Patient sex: M
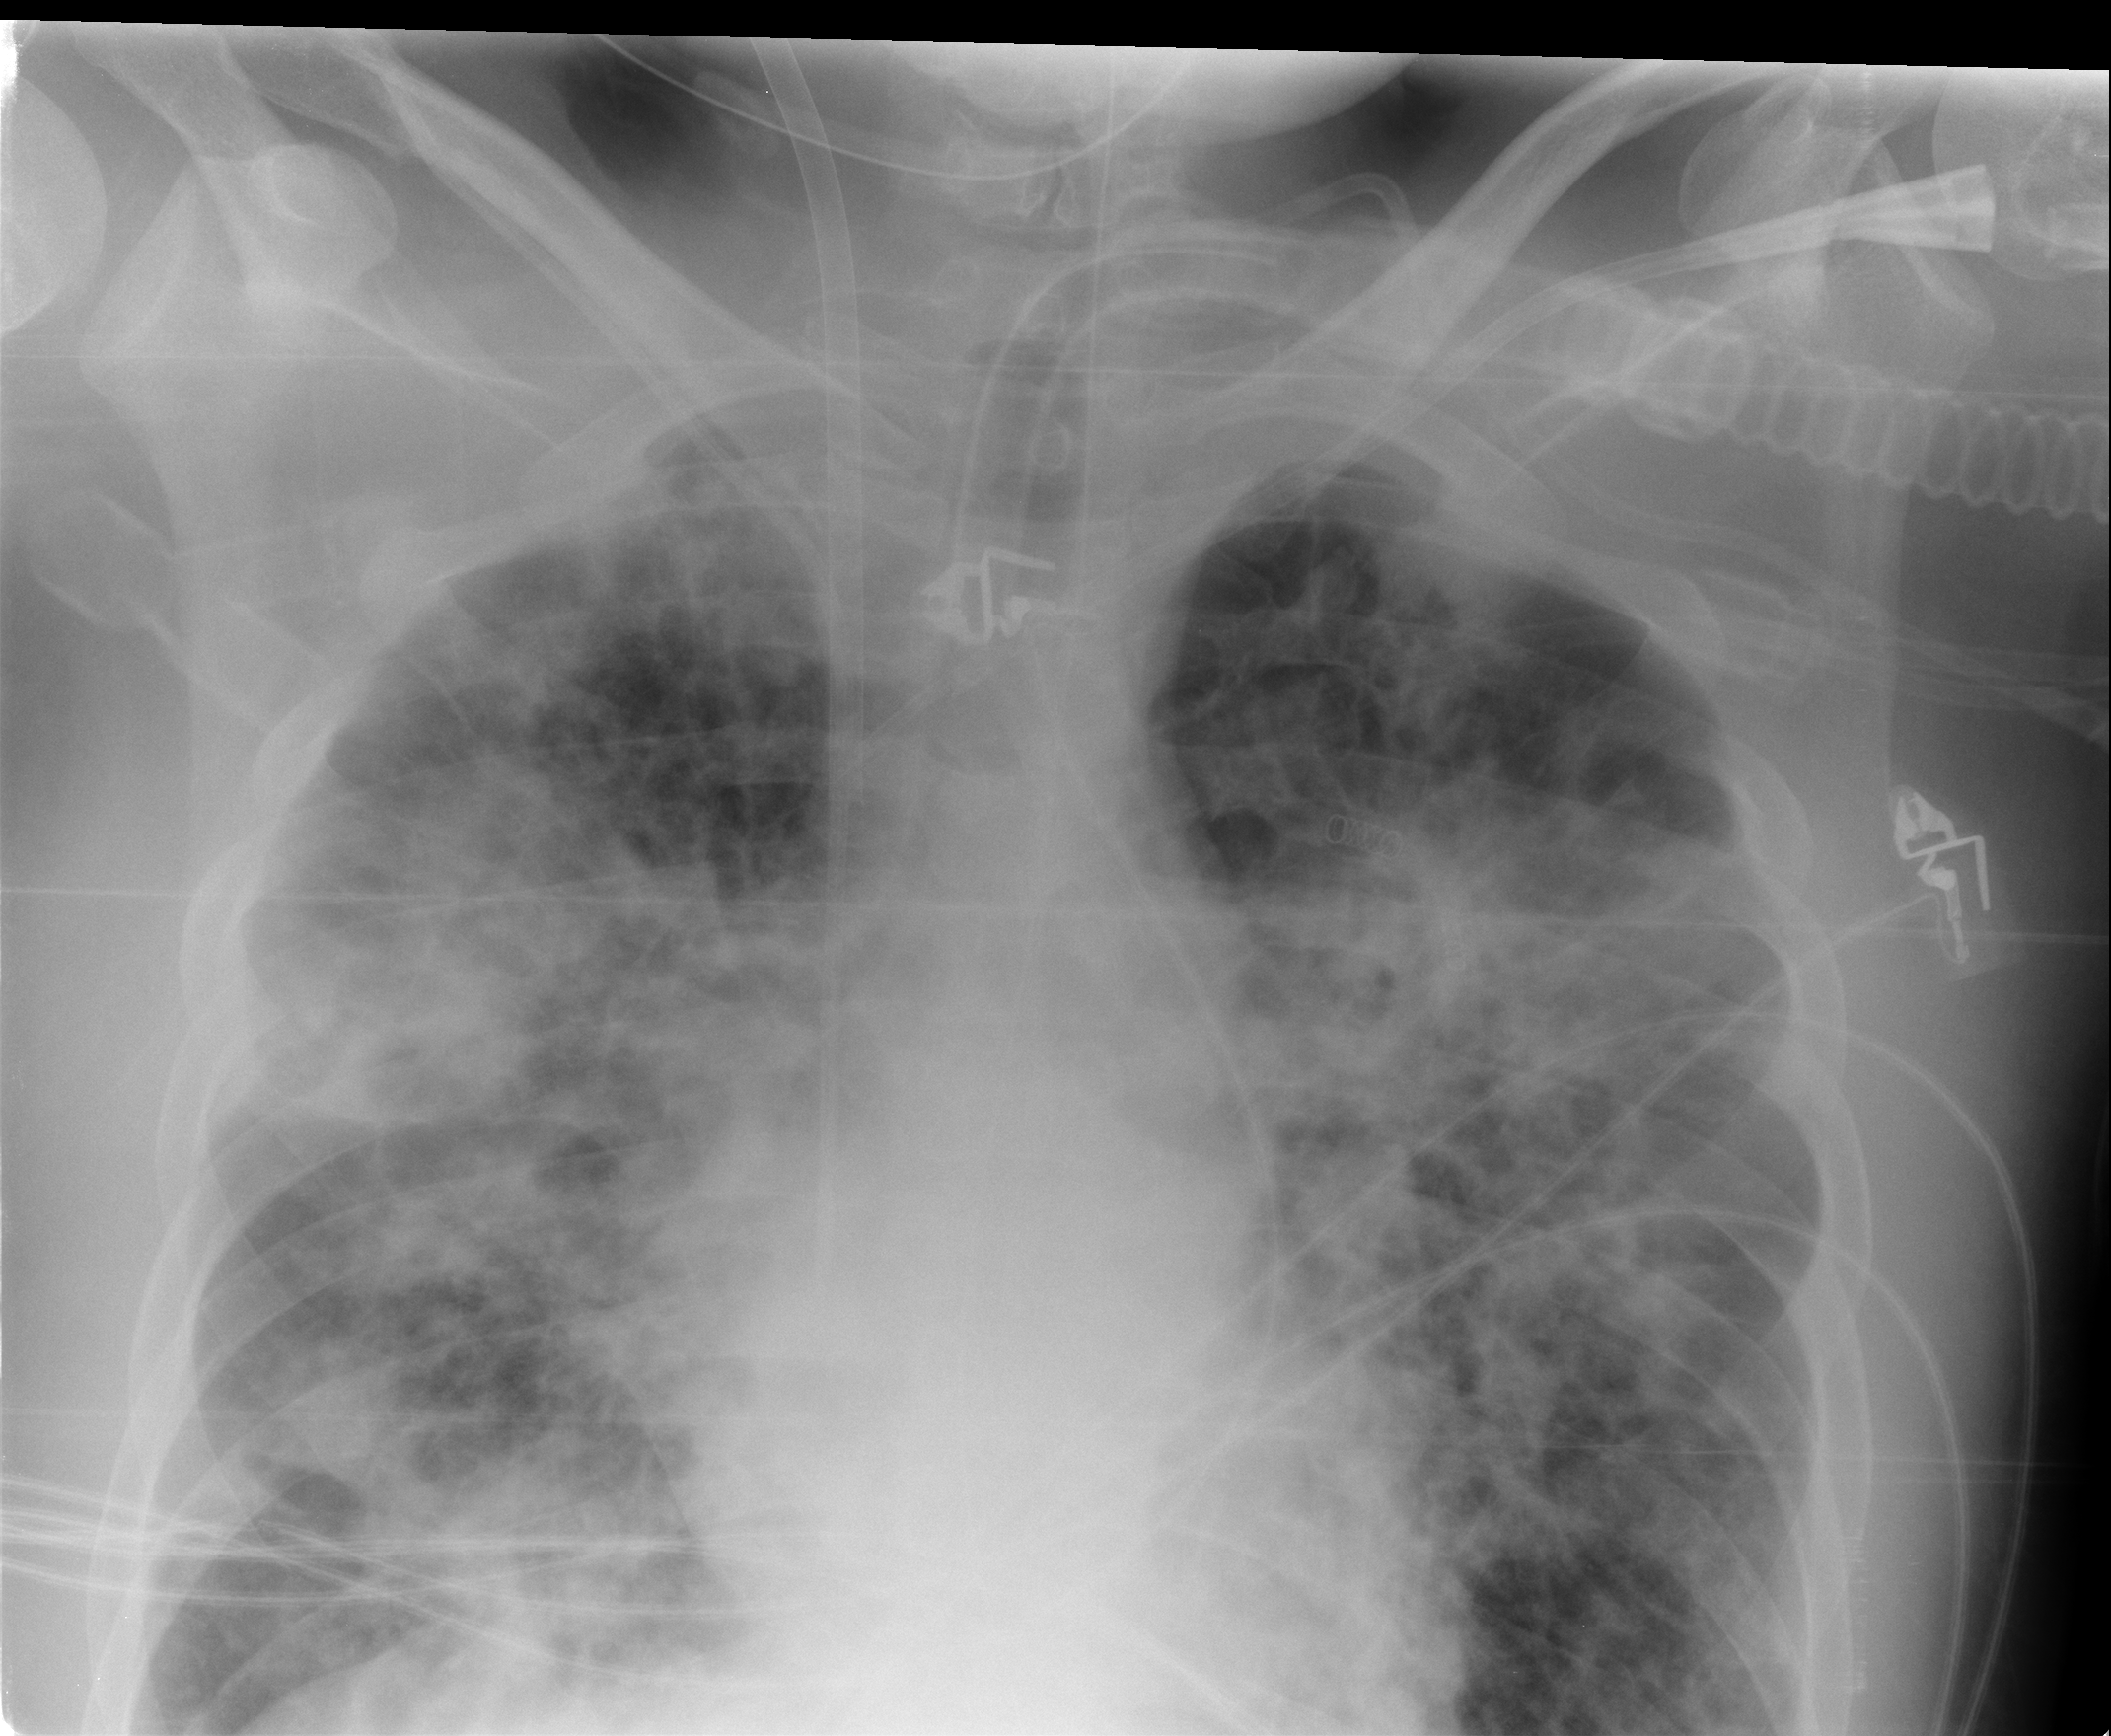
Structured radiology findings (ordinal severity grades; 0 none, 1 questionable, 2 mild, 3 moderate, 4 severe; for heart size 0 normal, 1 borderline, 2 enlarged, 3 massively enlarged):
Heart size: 0
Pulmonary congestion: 2
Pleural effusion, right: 0
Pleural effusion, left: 0
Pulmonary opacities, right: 4
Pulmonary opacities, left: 4
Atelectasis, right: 3
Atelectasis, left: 3